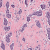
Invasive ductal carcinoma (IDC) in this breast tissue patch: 1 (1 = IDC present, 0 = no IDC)